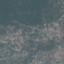
Label: HerbaceousVegetation